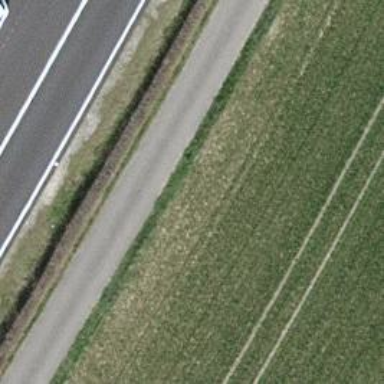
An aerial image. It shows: Asphalt track with grade1 surface.